Field crop: tomato
Growth stage: 1
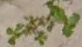
Species: portulaca